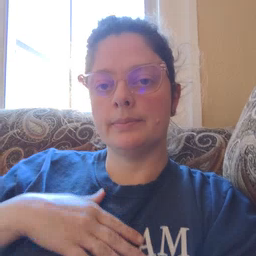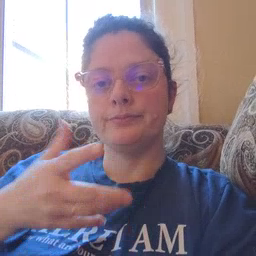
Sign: fast